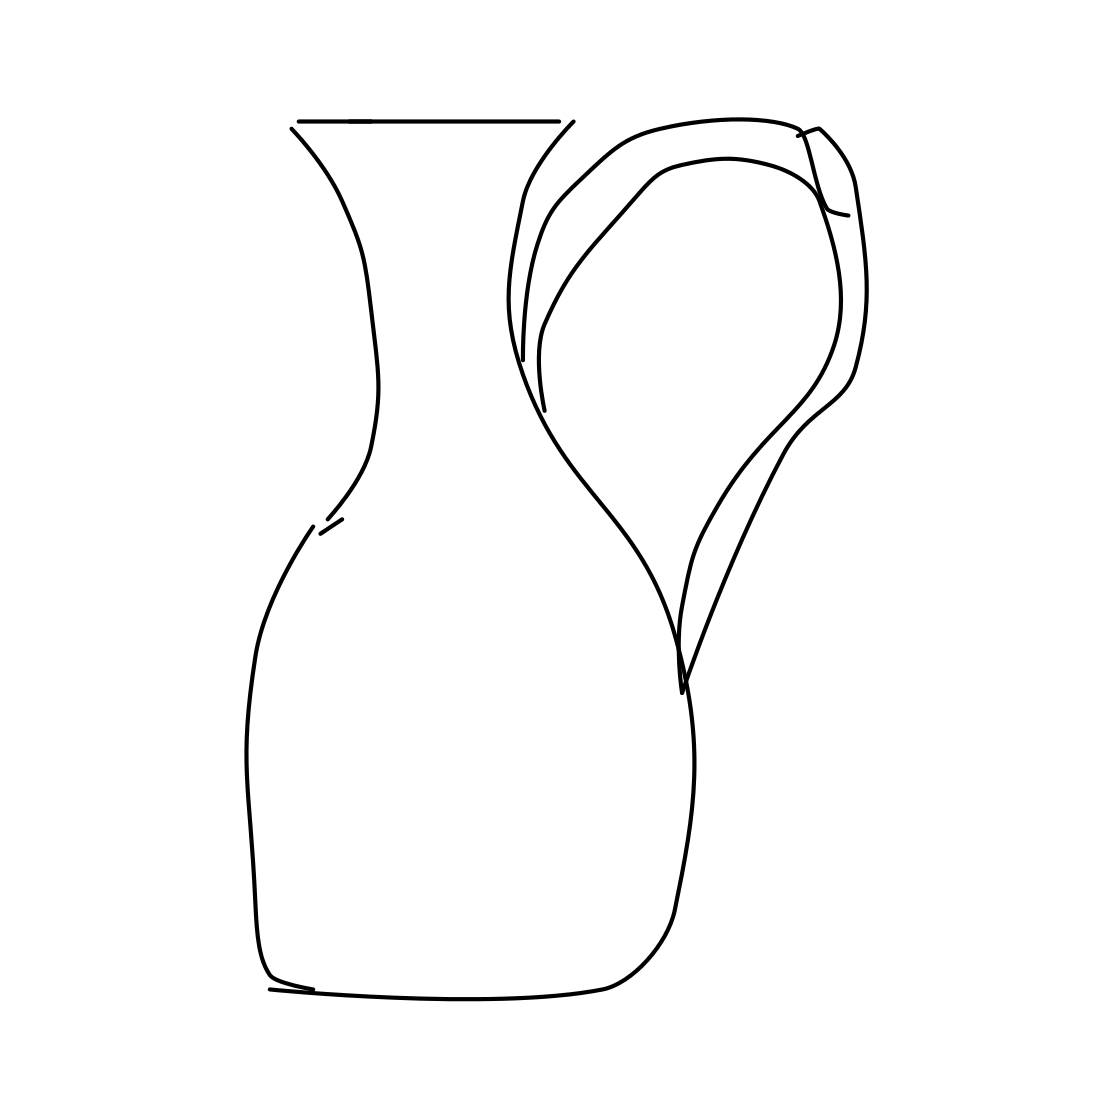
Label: vase